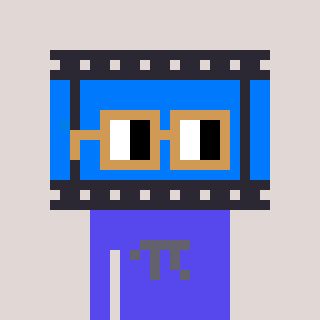
a pixel art character with square brown glasses, a film strip-shaped head and a computerblue-colored body on a warm background